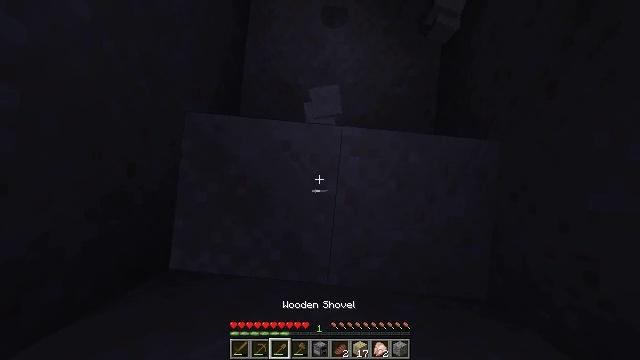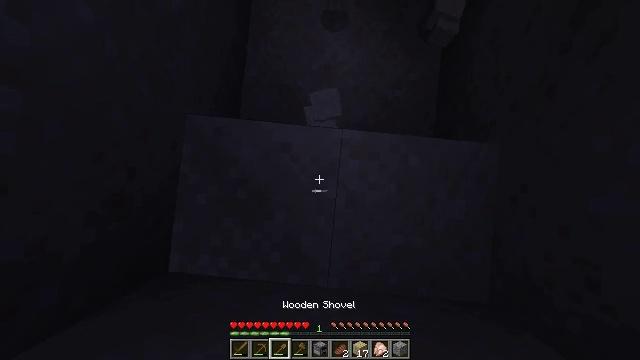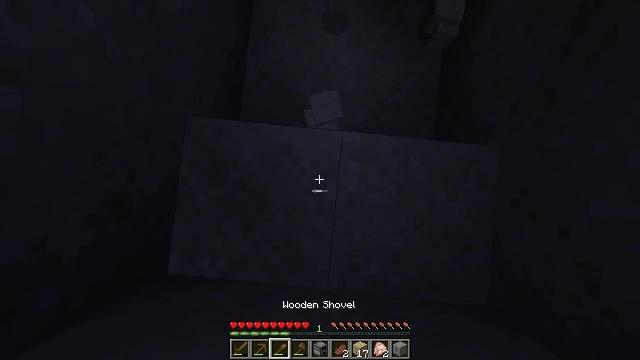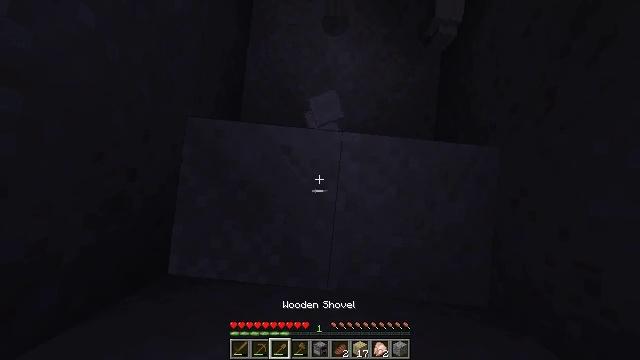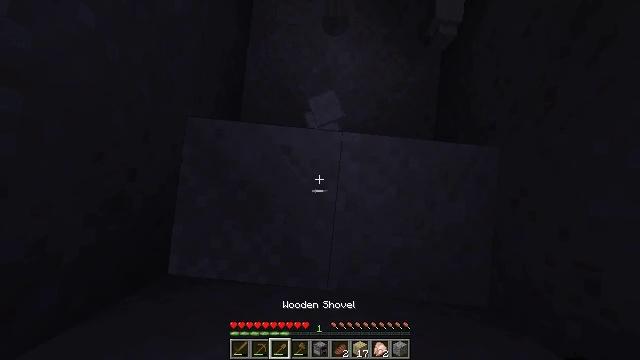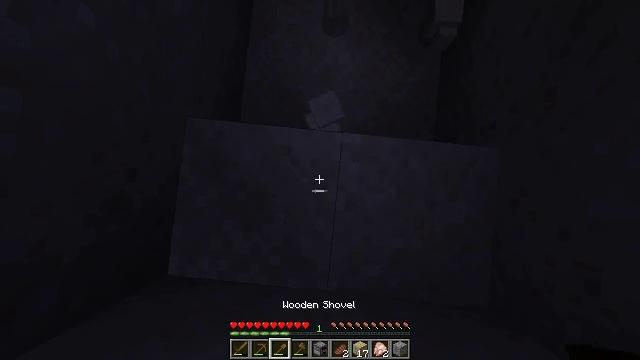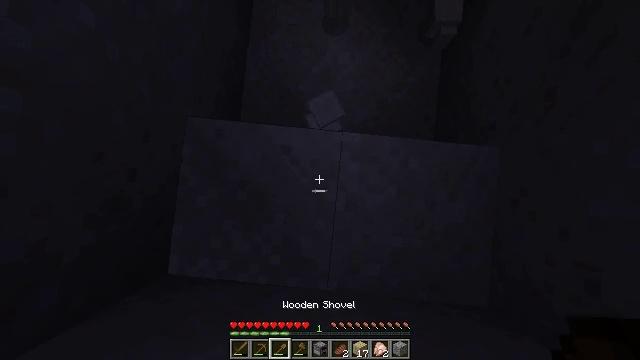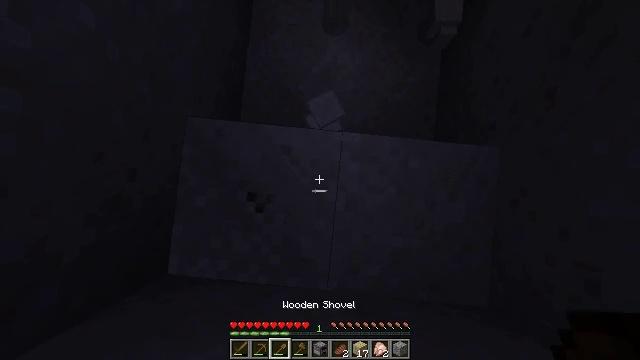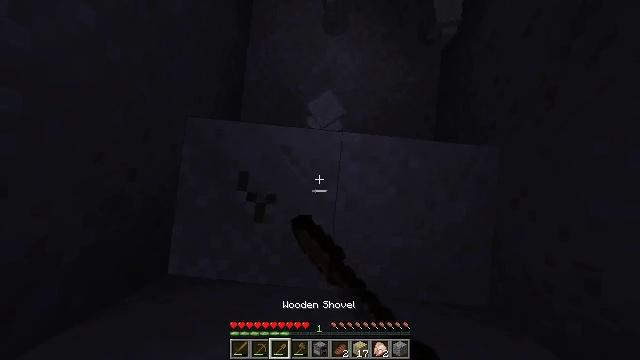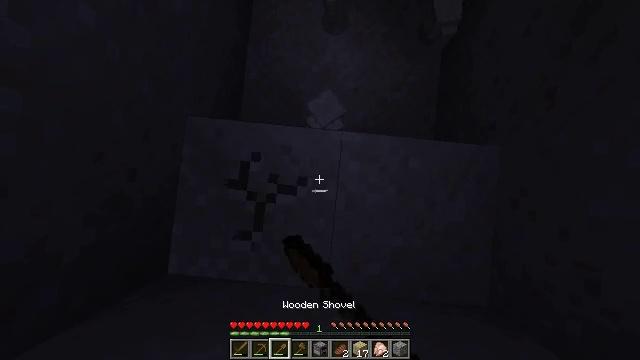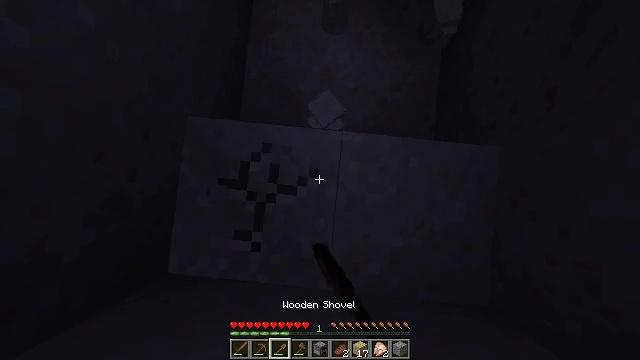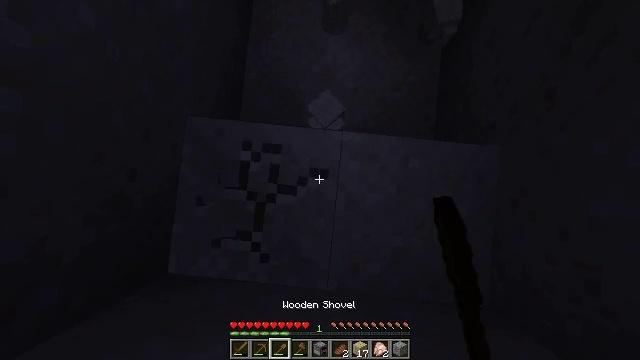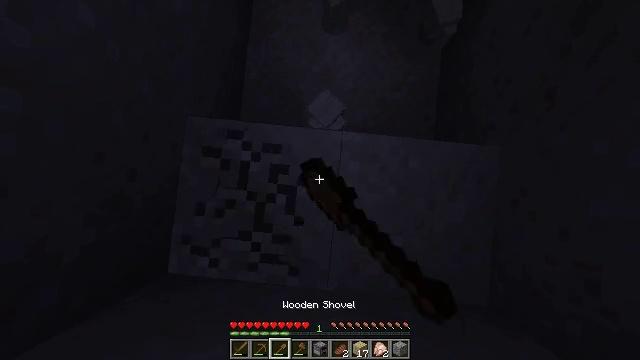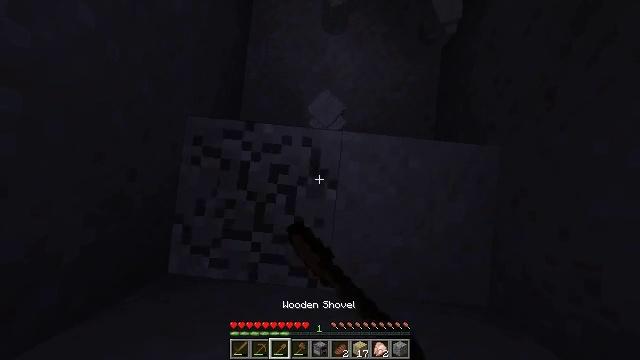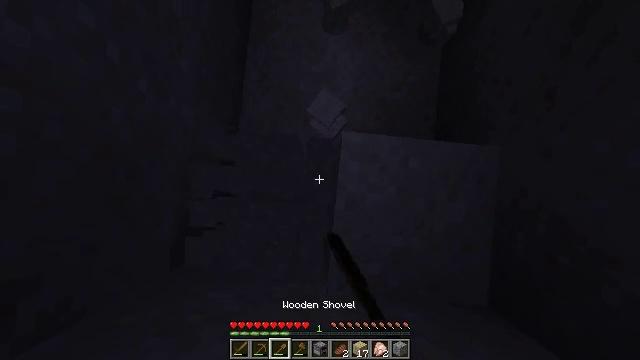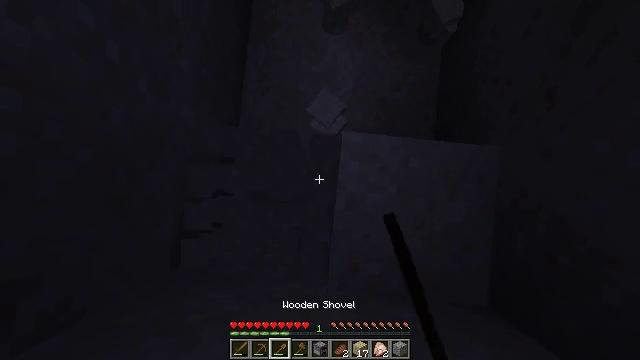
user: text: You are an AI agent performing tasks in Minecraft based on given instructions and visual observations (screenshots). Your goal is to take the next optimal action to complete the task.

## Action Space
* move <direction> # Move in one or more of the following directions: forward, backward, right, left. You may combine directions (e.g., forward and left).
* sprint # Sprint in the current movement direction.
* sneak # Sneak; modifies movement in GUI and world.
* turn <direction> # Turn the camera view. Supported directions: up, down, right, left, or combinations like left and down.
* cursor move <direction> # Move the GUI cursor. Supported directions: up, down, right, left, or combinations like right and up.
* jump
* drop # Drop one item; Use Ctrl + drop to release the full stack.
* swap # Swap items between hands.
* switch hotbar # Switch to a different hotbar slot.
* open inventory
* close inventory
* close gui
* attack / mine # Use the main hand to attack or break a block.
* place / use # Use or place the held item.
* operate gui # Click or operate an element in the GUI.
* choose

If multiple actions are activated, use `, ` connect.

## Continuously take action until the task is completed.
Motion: motion action
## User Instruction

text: Dig up some sand.
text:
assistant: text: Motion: no_op
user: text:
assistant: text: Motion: no_op
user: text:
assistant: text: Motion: no_op
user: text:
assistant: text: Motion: no_op
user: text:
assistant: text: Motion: no_op
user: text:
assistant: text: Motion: no_op
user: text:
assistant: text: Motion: attack / mine
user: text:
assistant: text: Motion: attack / mine
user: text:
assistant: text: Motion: attack / mine
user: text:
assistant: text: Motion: attack / mine
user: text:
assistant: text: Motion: attack / mine
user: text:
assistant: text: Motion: attack / mine
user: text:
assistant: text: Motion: attack / mine
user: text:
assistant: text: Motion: attack / mine
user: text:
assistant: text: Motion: attack / mine
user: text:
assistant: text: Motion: attack / mine
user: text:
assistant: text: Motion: attack / mine
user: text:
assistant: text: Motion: attack / mine
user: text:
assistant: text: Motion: turn right, attack / mine
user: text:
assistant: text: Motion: turn right, attack / mine
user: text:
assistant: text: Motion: turn right, attack / mine
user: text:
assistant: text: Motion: turn right, attack / mine
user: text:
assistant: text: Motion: turn right, attack / mine
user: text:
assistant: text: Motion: turn right and up, attack / mine
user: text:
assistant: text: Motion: turn right, attack / mine
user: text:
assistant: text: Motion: attack / mine
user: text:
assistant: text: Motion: attack / mine
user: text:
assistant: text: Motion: attack / mine
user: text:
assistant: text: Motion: turn right and up, attack / mine
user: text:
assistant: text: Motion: turn right and up, attack / mine